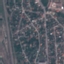
Land use / land cover: Residential